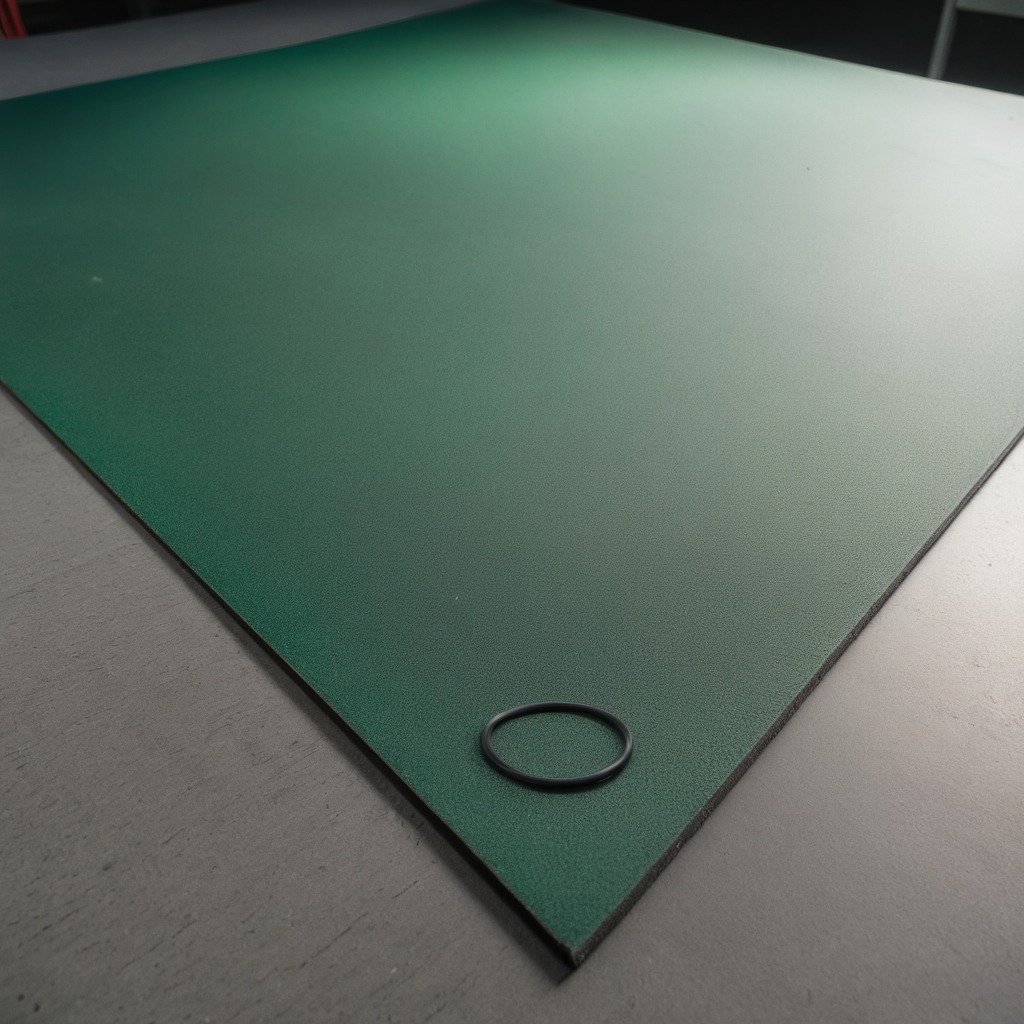
A rubber O-ring is lying on the granite tabletop.